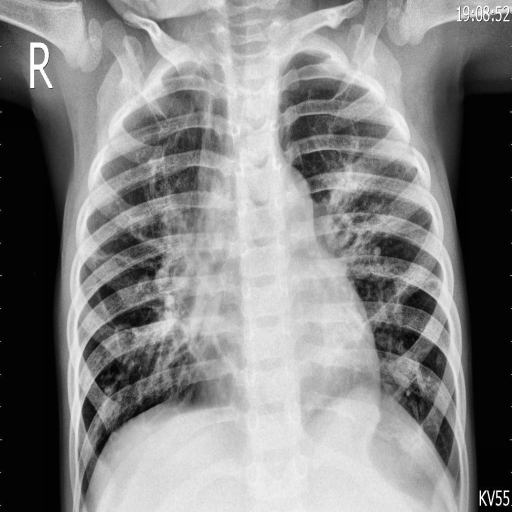
Finding: PNEUMONIA